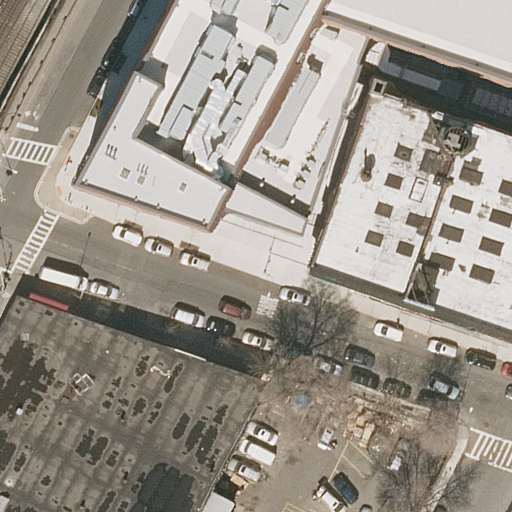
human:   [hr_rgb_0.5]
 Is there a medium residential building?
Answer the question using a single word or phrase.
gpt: yes

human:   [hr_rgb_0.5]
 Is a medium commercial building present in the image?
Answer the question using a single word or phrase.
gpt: no

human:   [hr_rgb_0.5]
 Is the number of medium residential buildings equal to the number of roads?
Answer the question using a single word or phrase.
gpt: no

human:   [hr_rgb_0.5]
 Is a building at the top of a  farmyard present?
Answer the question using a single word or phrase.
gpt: no

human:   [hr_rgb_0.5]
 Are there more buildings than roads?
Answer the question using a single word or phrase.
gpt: no

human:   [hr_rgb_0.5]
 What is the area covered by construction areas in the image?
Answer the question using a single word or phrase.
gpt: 0m2

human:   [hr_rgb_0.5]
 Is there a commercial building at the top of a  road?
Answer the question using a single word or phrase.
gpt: no

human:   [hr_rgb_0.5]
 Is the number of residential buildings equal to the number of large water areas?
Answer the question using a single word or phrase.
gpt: no

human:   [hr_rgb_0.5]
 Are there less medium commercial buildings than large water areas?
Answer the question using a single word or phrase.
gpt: no

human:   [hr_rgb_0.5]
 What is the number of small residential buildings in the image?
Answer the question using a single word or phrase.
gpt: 0

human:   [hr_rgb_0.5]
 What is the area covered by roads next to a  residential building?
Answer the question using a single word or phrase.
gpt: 0m2

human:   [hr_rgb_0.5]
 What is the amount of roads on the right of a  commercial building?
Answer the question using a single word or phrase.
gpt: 0

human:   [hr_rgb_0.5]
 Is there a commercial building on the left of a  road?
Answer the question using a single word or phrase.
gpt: no

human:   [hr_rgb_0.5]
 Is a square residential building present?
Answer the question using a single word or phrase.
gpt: no

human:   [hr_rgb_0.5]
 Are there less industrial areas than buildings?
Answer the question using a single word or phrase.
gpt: yes

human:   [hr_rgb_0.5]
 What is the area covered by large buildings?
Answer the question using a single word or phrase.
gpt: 2250m2

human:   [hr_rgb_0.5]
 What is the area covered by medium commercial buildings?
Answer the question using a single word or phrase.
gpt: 0m2

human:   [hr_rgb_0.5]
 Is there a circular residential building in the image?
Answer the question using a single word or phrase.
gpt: no

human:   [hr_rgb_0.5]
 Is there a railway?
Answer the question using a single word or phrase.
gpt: no

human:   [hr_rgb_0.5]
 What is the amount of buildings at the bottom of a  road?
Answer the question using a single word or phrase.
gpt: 1

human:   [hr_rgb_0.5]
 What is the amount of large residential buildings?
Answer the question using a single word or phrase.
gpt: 2

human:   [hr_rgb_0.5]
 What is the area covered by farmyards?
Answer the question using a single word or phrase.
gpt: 0m2

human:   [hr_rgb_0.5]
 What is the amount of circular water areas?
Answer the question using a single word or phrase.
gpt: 0

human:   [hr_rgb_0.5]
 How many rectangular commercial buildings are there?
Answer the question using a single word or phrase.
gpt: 0

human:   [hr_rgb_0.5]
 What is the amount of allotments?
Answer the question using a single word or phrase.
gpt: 0

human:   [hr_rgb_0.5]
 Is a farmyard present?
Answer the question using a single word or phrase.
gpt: no

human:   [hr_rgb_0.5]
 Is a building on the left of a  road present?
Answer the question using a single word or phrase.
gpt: yes

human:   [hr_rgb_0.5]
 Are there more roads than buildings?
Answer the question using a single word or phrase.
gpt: no

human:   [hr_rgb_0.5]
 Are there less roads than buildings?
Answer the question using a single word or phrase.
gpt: no

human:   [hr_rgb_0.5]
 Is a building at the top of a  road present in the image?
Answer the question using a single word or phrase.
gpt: yes

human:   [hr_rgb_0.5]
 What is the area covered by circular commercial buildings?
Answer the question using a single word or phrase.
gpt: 0m2

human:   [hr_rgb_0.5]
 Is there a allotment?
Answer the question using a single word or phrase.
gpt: no

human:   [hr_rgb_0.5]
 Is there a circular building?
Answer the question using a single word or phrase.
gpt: no

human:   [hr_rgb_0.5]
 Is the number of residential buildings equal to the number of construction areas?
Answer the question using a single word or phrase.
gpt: no

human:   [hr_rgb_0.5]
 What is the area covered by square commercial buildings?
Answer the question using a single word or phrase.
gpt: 0m2

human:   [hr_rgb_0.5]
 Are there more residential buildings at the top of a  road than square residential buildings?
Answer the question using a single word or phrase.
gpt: yes